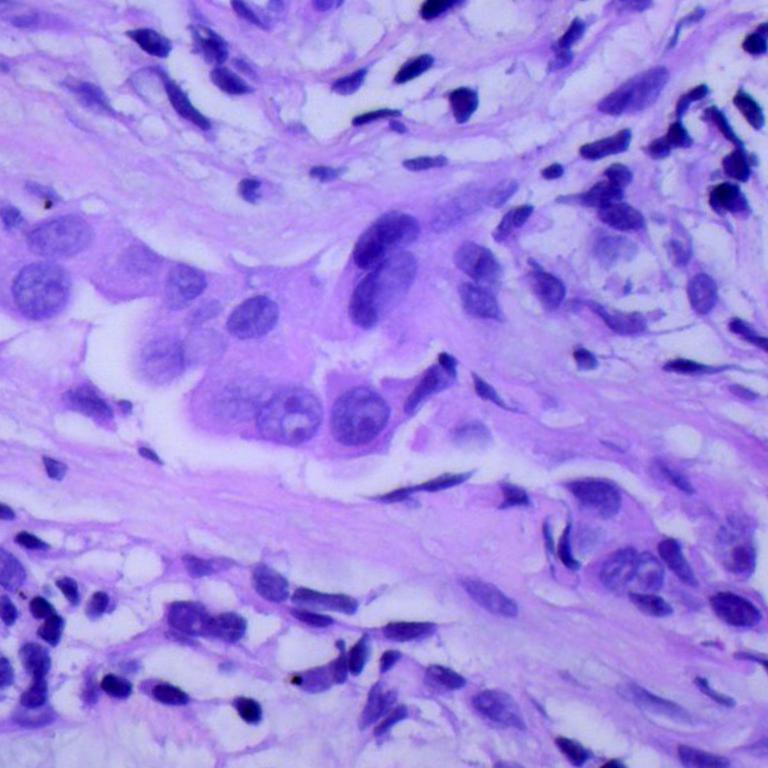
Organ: lung
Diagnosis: adenocarcinomas